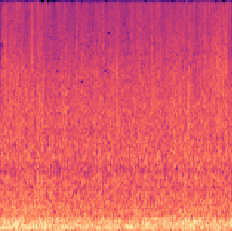
Sound class: Rain